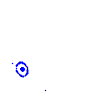
Particle: electron